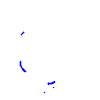
Particle: proton